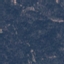
Land use / land cover class: Forest